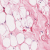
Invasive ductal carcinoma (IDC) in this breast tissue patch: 0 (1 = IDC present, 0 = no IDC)